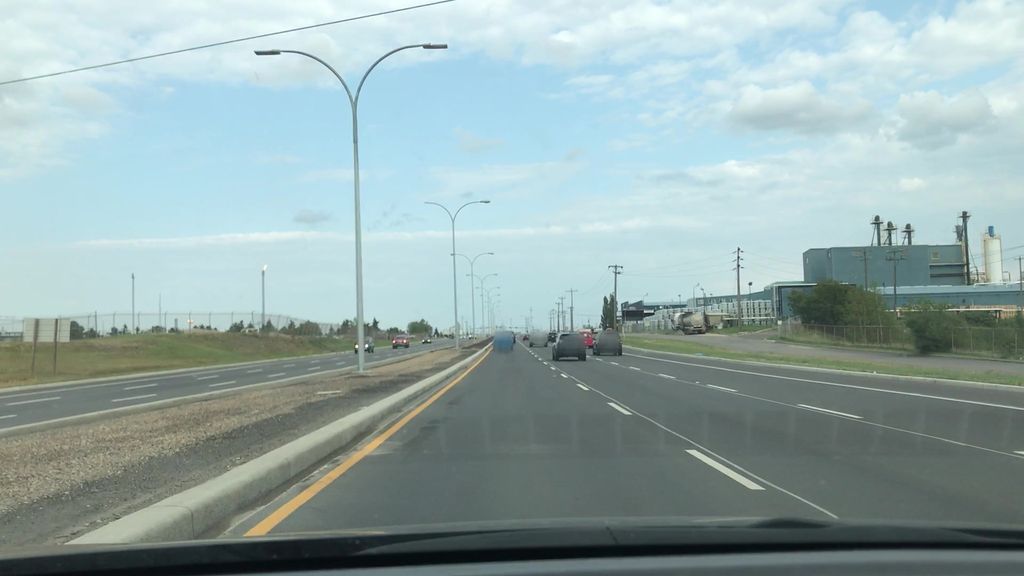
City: edmonton